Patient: sex M, age 58
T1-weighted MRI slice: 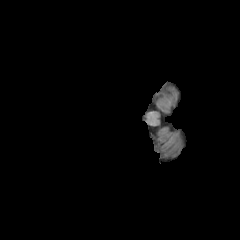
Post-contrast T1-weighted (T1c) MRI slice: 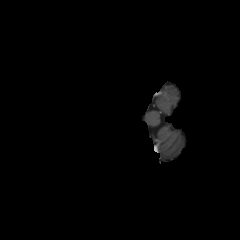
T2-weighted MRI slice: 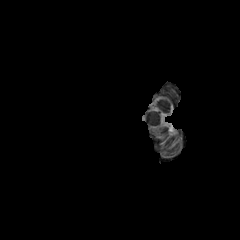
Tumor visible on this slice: no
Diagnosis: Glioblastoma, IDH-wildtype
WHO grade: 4